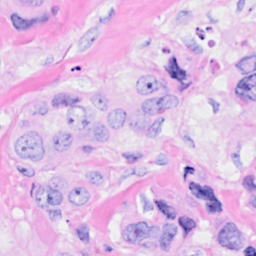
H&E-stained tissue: Breast